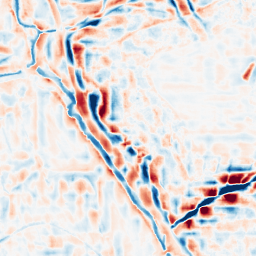
Category: wavelet
Decomposition family: wavelet_reverse_biorthogonal
Decomposition parameters: wavelet: rbio4.4
level: 4
Upsampling method: linear_exact
Upsampling parameters: scale: 2
Upsampling scale: 2